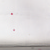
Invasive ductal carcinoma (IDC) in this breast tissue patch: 0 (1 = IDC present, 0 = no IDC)